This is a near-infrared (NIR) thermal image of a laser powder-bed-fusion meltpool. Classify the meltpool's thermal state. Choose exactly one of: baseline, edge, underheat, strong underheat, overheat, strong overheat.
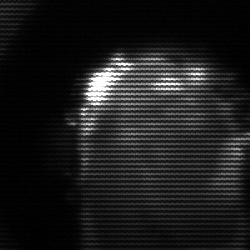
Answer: baseline